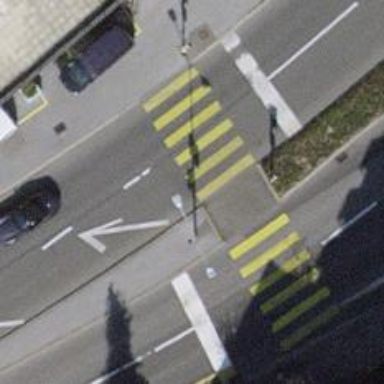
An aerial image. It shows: Road crossing with traffic signals and island.